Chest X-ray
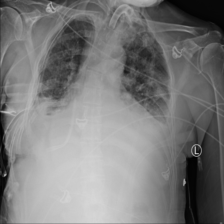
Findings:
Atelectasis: negative
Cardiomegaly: negative
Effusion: negative
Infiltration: positive
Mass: negative
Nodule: positive
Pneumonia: negative
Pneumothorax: negative
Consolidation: negative
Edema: negative
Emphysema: negative
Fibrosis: negative
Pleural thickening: negative
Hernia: negative